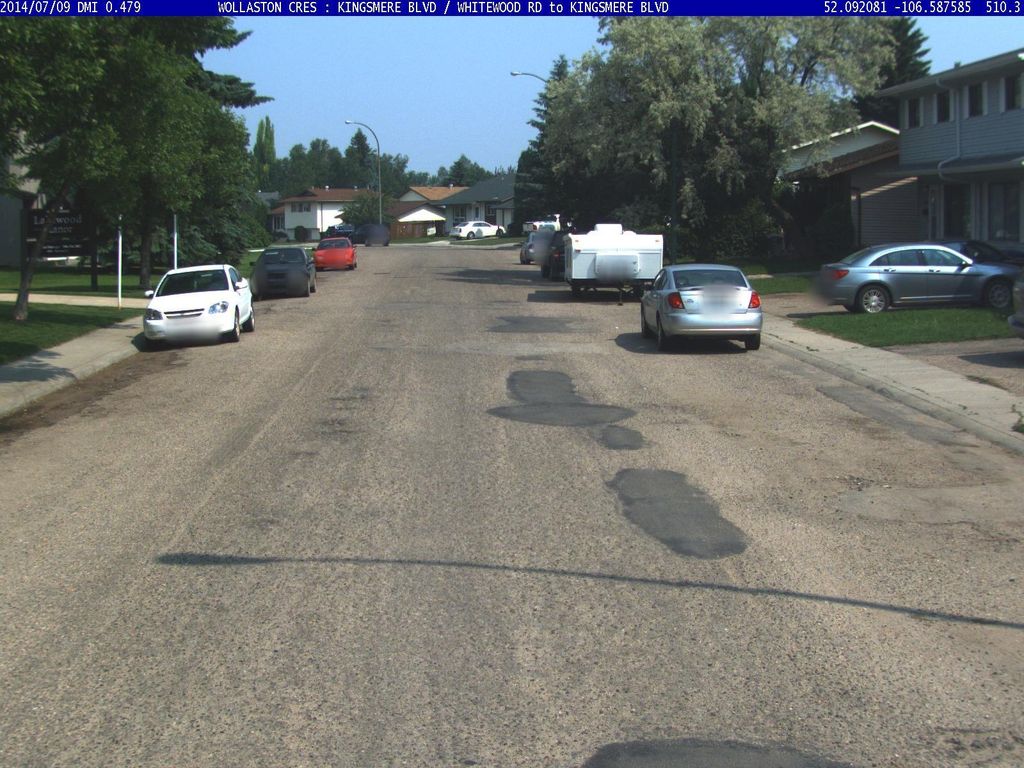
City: saskatoon